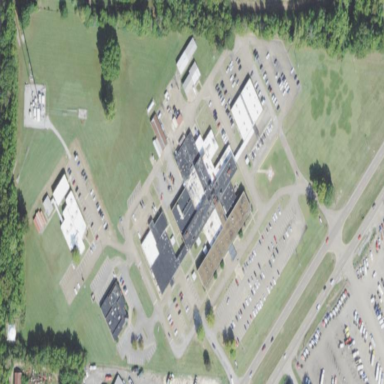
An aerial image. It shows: Hospital.